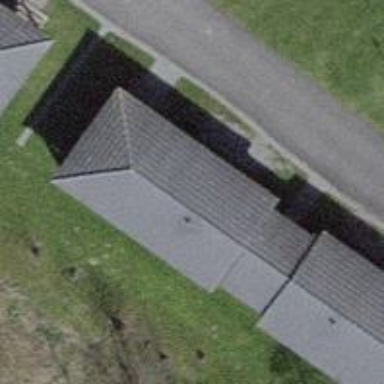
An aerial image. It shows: Cabin with half-hipped roof shape.